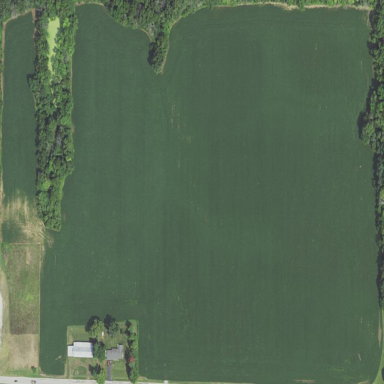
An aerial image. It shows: Farmland with corn crops.